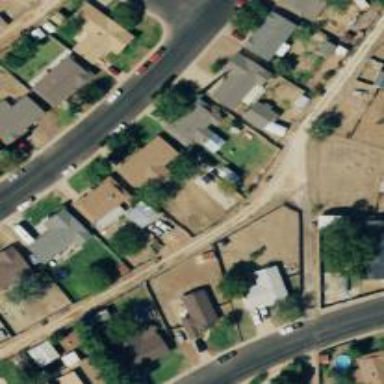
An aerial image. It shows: Alley classified as service road.